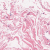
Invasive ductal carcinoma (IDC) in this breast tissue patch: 0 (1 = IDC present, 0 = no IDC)